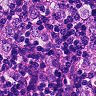
Metastatic tissue present: yes